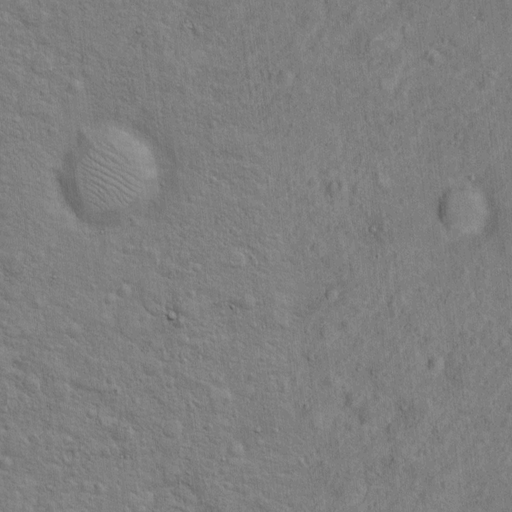
Classes present: Background